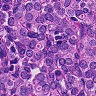
Metastatic tissue present: yes